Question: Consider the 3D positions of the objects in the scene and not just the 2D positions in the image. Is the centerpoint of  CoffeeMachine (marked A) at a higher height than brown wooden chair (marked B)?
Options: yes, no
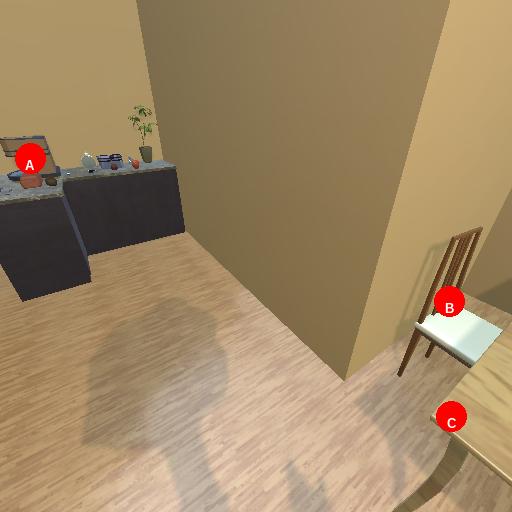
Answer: yes